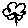
Label: flower